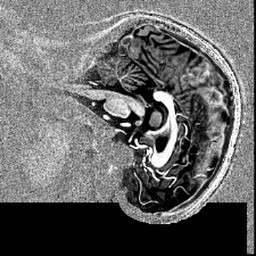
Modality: T1w
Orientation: sagittal
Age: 23
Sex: female